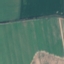
Land use / land cover: AnnualCrop